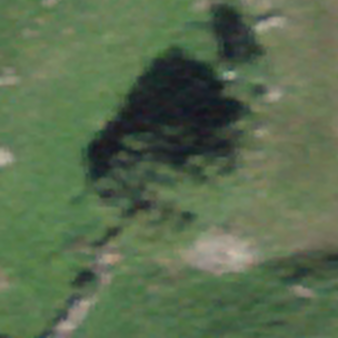
Label: other